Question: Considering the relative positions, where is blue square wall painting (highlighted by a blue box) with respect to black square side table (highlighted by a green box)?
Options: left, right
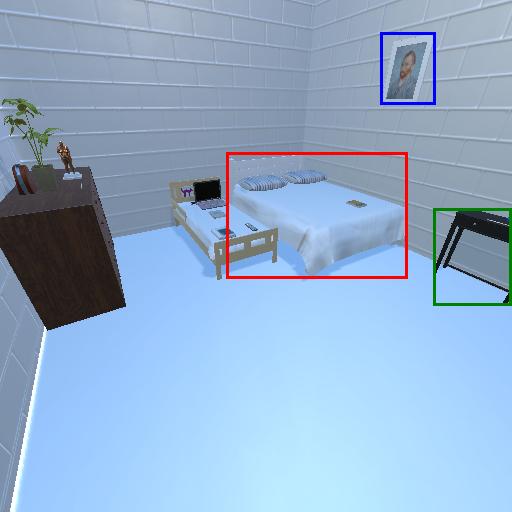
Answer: left